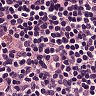
Metastatic tissue present: no